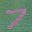
Label: 7